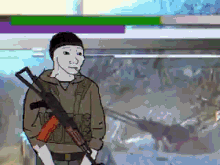
Label: 5_Wojak_with_Background